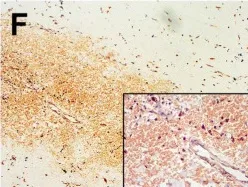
Histopathological and immunohistochemical images. STAT-6. Was observed to be positive of the tumor cells (magnification x40 and x200).
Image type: pathology (immunostaining)